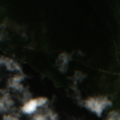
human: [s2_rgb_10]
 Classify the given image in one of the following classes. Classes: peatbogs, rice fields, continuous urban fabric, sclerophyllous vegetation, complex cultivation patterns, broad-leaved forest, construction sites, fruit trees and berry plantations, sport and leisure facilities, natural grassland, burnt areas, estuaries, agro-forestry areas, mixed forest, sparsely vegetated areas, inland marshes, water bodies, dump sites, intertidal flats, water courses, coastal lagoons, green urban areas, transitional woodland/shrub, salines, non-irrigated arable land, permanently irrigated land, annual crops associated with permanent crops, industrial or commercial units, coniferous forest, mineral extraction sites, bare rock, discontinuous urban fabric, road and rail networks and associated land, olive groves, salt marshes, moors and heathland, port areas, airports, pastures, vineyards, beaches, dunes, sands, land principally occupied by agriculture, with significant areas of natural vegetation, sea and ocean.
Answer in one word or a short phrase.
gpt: coniferous forest, mixed forest, water bodies